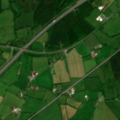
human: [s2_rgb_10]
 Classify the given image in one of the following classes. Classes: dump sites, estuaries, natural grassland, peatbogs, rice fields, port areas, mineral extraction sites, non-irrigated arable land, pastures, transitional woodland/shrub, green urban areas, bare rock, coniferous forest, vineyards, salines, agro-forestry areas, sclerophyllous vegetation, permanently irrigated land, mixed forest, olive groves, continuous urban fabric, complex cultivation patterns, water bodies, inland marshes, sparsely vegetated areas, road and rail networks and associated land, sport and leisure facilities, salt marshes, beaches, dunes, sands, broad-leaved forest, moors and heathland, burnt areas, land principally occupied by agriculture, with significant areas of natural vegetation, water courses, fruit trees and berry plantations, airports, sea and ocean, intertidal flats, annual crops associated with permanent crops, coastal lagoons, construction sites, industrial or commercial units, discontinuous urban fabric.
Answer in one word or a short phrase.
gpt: pastures, broad-leaved forest, transitional woodland/shrub, peatbogs